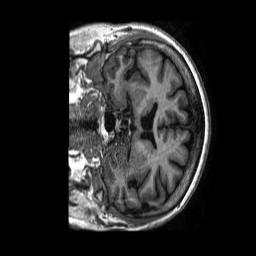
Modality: T1w
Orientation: coronal
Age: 65
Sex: female
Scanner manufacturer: philips
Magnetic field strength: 1.5 T
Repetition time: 0.008219 s
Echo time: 0.003774 s